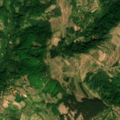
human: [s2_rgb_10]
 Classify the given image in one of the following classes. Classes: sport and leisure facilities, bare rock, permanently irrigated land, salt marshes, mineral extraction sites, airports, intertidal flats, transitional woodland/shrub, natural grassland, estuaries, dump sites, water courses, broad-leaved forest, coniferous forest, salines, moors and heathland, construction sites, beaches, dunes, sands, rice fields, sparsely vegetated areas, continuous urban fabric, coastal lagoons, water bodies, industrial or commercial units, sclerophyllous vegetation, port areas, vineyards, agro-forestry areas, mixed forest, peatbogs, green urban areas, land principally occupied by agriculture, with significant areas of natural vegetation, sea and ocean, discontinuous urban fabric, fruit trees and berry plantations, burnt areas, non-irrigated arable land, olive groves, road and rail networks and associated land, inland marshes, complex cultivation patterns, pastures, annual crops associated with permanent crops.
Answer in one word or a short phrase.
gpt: pastures, complex cultivation patterns, transitional woodland/shrub